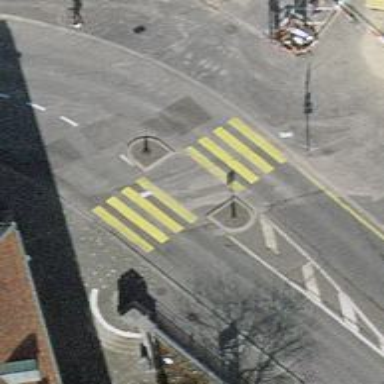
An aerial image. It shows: Uncontrolled crossing on footway with sett surface.